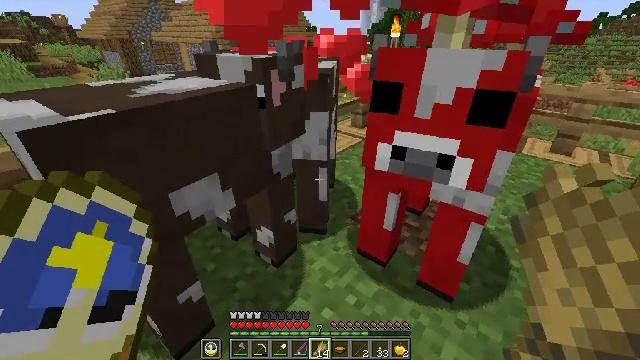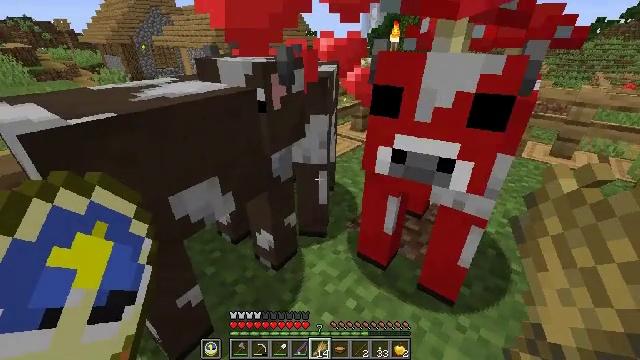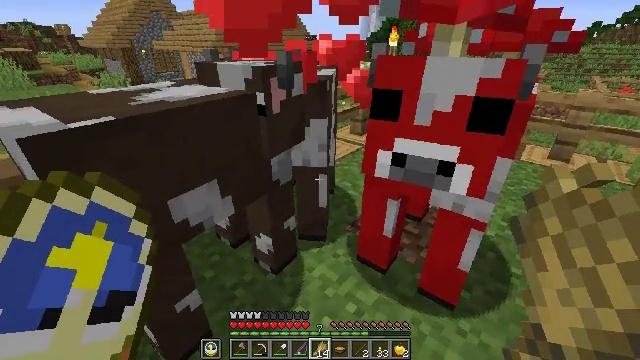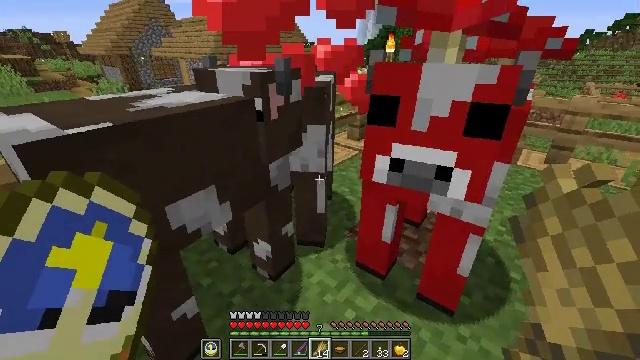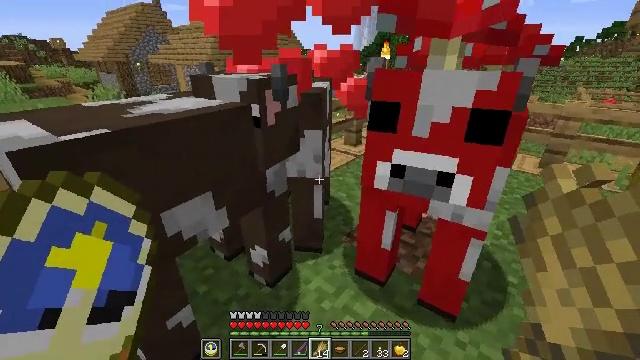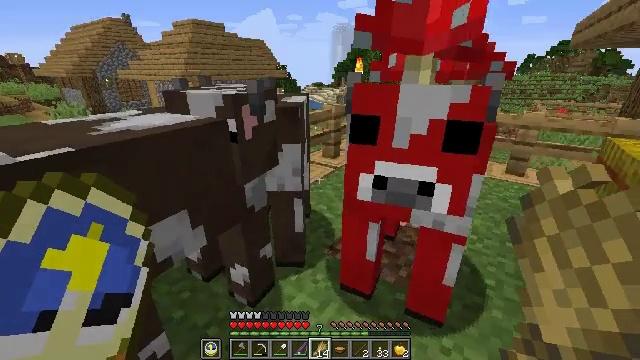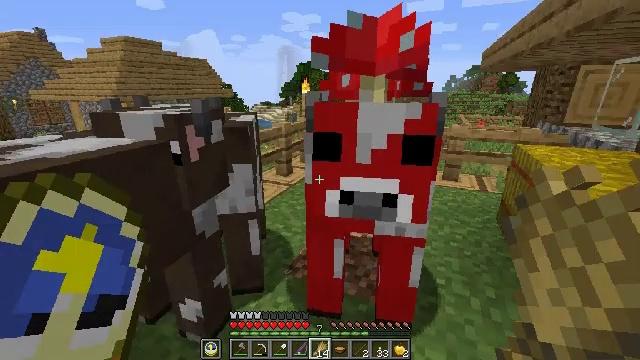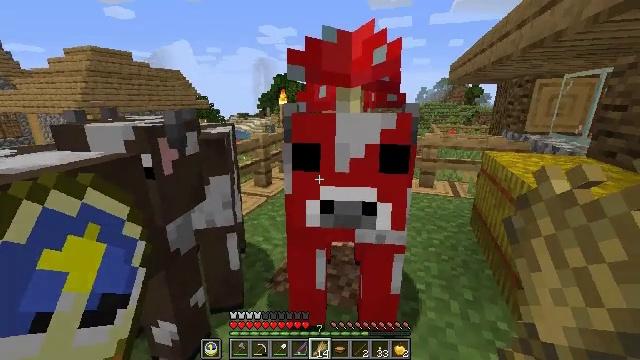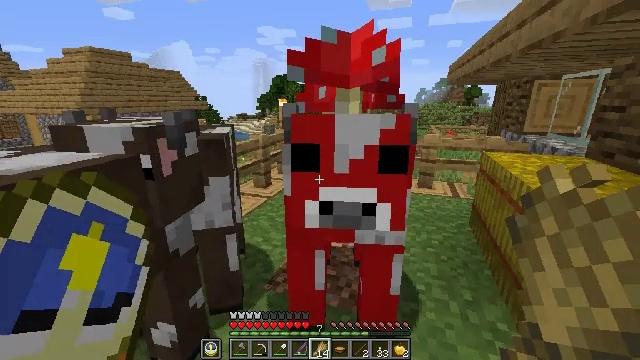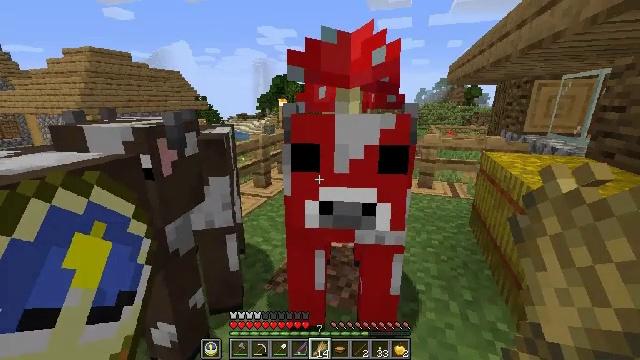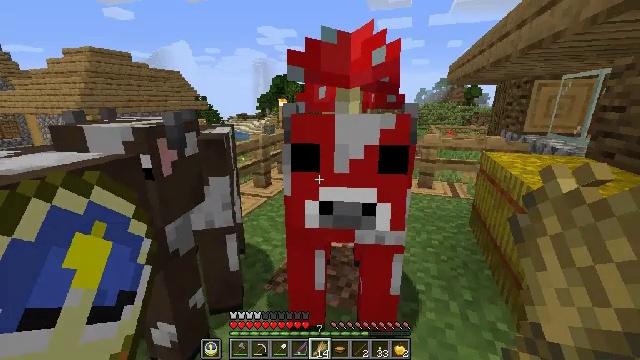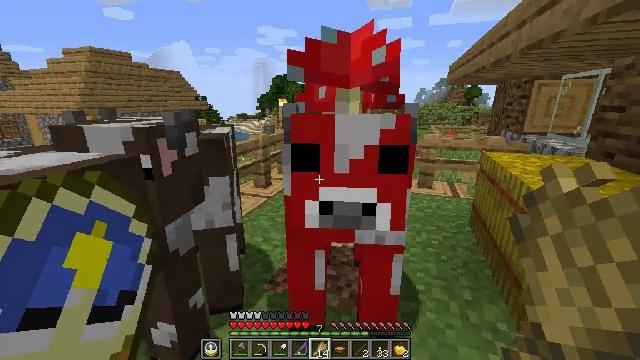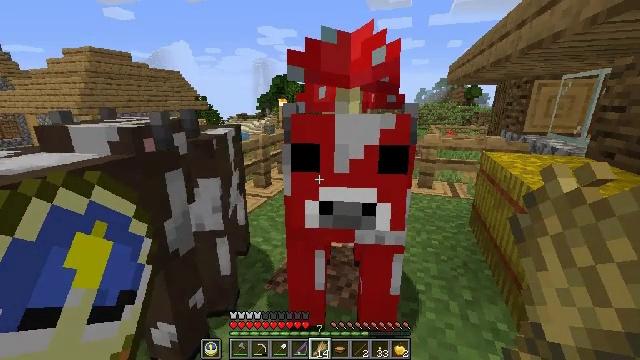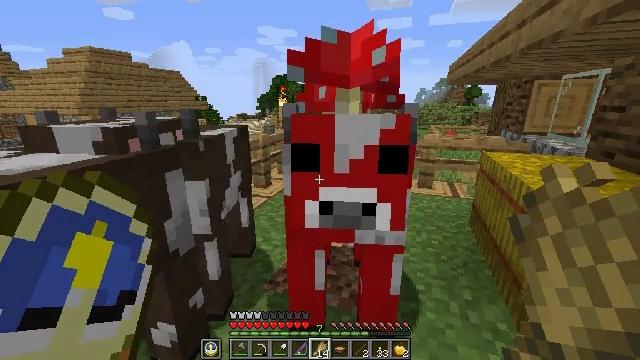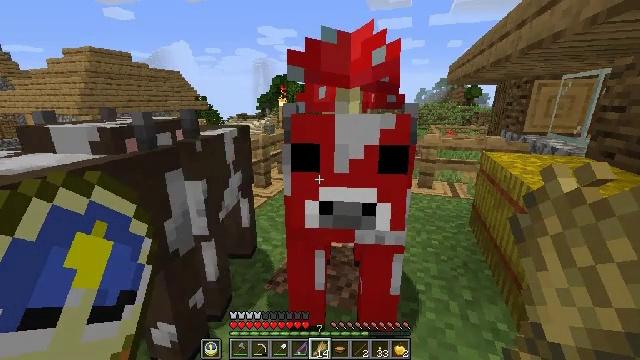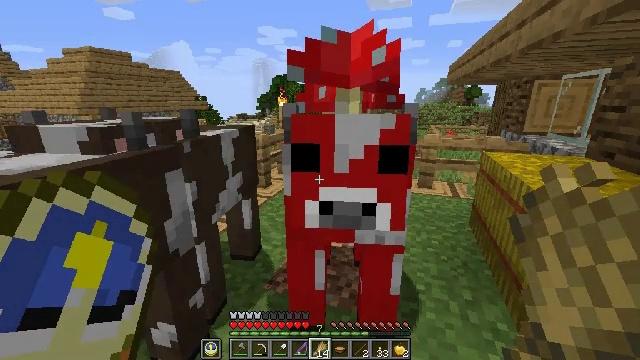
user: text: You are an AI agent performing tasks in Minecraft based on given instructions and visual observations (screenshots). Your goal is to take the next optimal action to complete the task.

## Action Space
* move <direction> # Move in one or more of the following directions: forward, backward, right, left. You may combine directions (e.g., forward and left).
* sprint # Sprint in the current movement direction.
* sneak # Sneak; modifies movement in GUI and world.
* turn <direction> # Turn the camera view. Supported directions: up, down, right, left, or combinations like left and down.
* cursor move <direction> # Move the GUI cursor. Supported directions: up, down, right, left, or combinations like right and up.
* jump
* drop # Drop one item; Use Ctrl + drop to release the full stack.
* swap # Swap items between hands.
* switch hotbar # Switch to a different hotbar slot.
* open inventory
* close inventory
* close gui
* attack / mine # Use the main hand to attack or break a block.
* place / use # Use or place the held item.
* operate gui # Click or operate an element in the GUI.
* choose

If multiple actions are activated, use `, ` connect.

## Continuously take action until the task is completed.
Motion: motion action
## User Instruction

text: Remove a composter from the inventory.
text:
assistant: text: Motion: no_op
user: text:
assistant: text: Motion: no_op
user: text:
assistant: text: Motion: turn up
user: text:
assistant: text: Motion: turn up
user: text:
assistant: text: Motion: turn right and up
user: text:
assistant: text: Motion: turn right and up
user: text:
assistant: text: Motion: turn right and up
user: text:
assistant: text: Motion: use / place
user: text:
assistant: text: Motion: use / place
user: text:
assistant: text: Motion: use / place
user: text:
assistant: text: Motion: no_op
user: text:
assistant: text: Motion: no_op
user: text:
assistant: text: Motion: no_op
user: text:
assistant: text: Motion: no_op
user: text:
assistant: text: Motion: no_op
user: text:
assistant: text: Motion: no_op
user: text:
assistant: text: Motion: no_op
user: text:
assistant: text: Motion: no_op
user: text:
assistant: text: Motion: no_op
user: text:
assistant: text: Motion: no_op
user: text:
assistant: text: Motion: no_op
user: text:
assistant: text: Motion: no_op
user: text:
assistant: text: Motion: no_op
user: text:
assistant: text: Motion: move right
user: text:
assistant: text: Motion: move right, turn down
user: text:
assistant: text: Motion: move right, turn left and down
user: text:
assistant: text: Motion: move right, turn left and down
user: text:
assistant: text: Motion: turn left and down
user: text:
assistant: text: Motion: turn left
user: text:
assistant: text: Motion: no_op